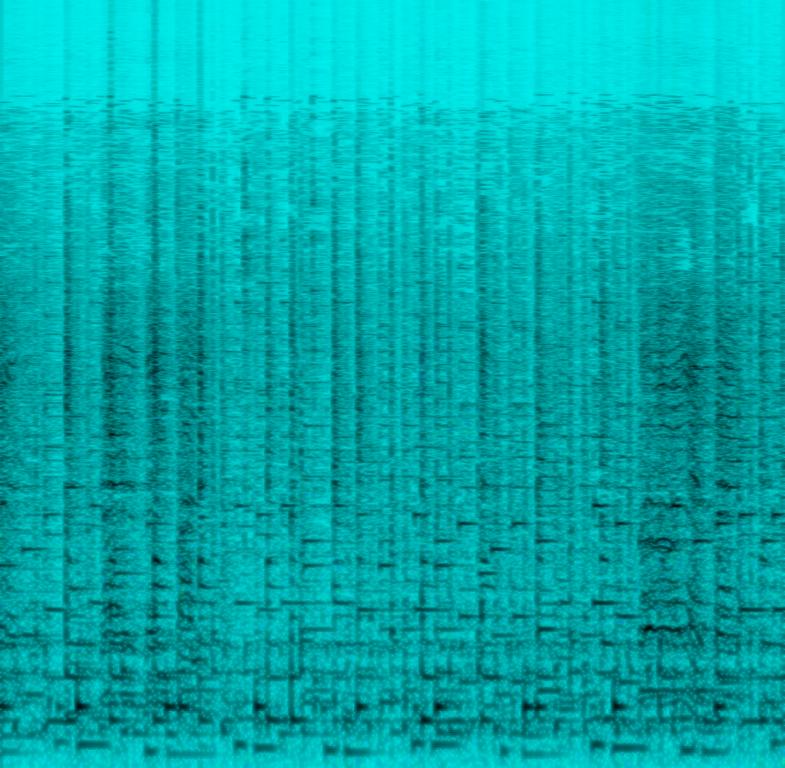
This is a traditional Latin American song which would be suitable for salsa dancing. There are layers of percussion including bongo drums and snare drums. The pianist plays intricate melodies and the brass section plays vibrant and punchy motifs. It's a live performance with a relatively poor audio quality. There is a male group of singers performing energetically.